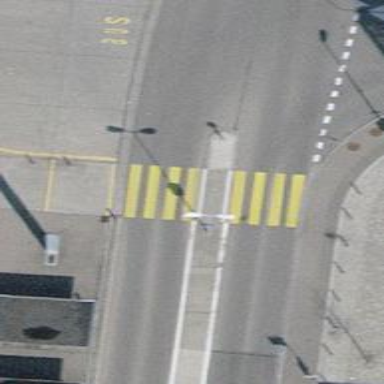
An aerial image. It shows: Kerb serving as barrier.